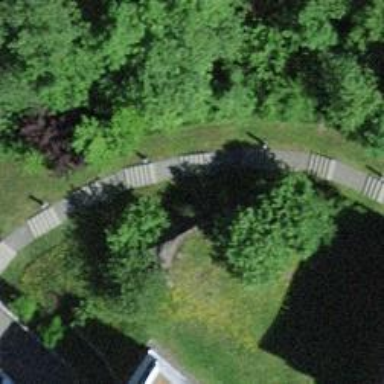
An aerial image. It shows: Road with steps.